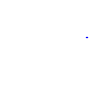
Particle: kaon